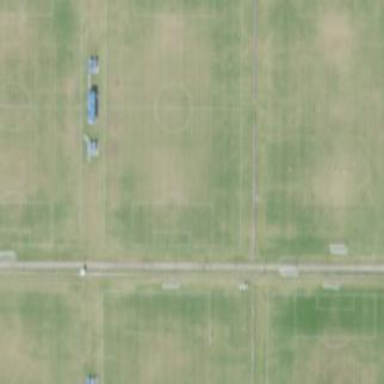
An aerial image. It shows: Soccer pitch designated for leisure and sports activities.